Question: I'm working on my first Android application and I have a pretty good idea of what I want my application to look like, I'm just not sure how to create the view.
I have a Listview with several items, I then want users to click on an item then get a detail page. I want my detail page to look like this.

I know how to get the background. What I'm trying to figure out is what's the best way to create that rounded, see-through table with a border. Any ideas?
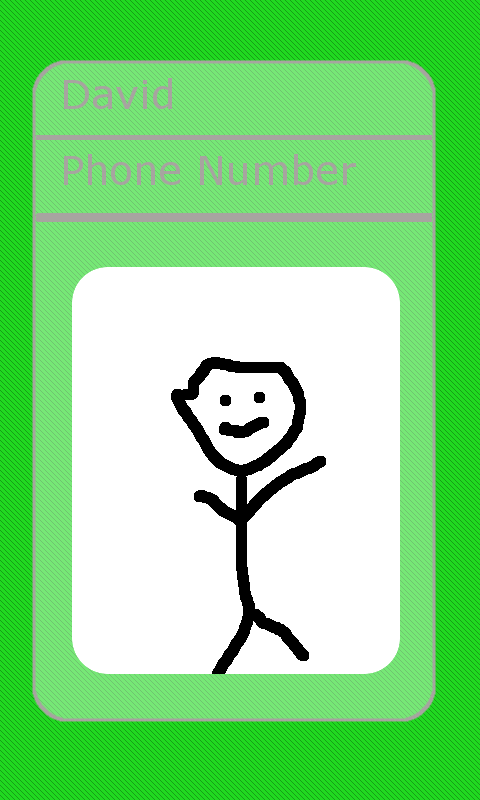
Answer: The easiest way would be to create a linear layout with vertical orientation and define a drawable <URL> resource and set the corners to have a radius to match what you like. Then add your 2 text views and an image view and lines for the separators.